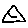
Label: triangle